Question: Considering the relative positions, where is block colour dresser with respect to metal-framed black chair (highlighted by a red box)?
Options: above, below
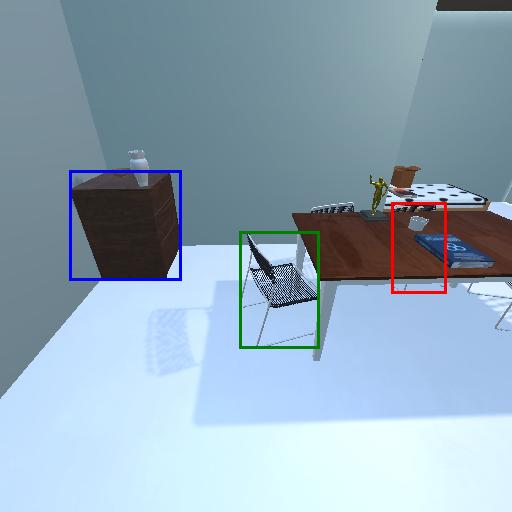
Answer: above